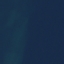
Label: SeaLake